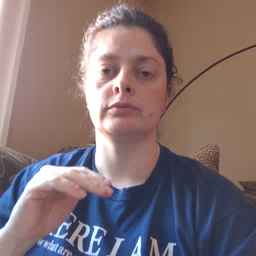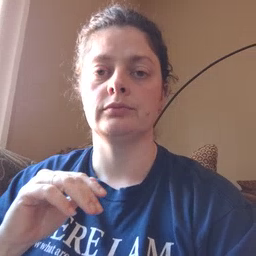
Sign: scissors